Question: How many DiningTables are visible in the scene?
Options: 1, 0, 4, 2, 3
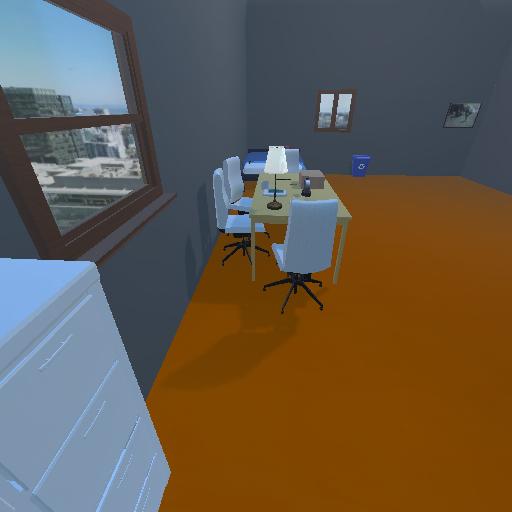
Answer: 1